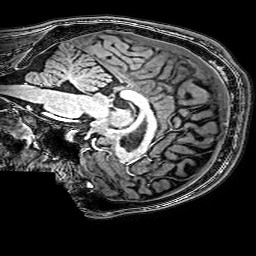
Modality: T1w
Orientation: sagittal
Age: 23
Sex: male
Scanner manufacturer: philips
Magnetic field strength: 3 T
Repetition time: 0.009 s
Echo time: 0.0035 s